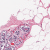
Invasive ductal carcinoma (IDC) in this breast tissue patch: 0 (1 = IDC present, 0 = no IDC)